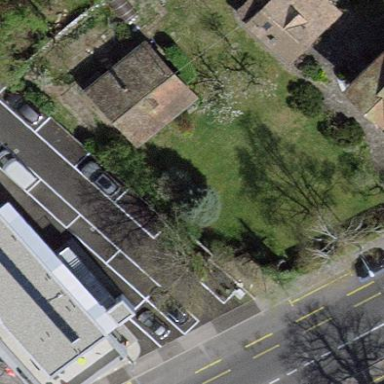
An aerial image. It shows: Garden enclosed by fence.